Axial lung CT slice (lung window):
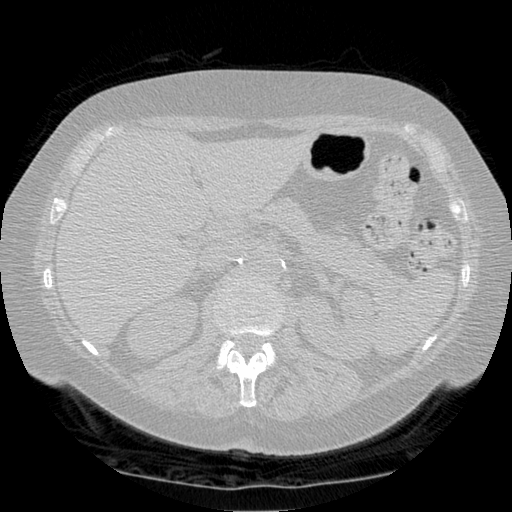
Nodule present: no